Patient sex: F
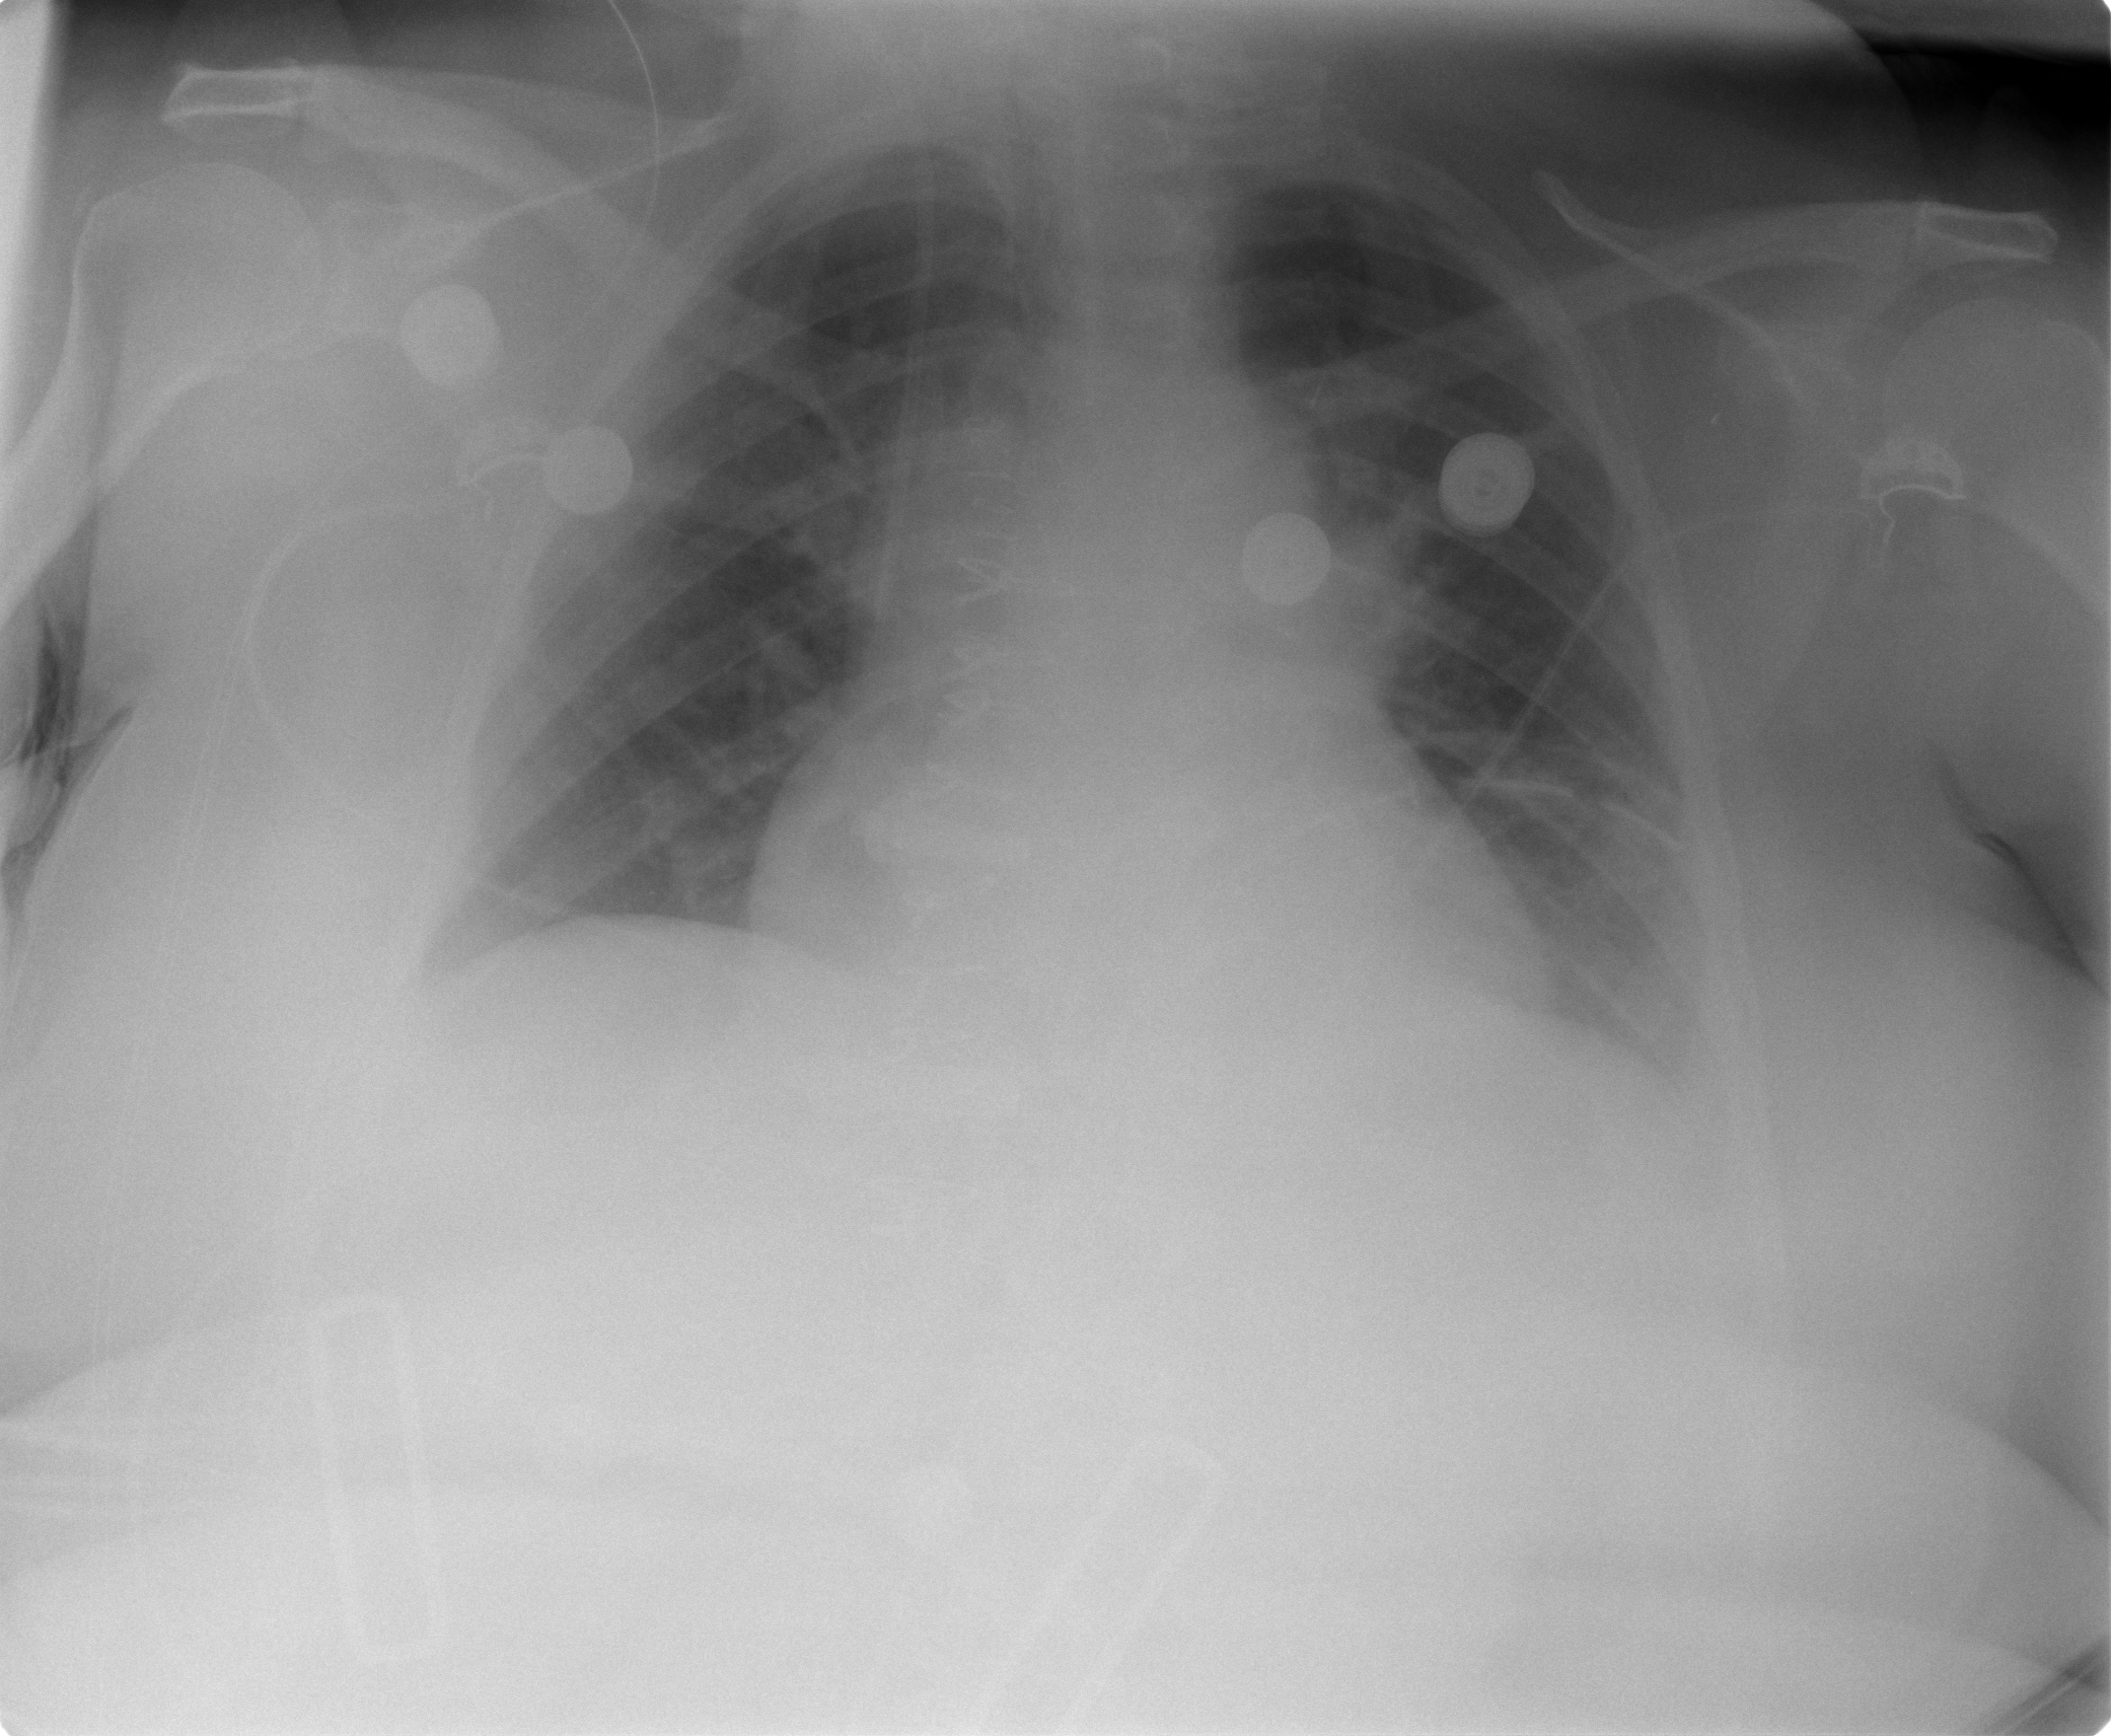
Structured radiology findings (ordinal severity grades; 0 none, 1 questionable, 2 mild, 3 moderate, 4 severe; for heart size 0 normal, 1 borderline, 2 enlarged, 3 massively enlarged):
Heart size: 0
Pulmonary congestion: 0
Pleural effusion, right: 1
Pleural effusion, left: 2
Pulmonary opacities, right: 2
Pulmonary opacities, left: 0
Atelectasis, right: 1
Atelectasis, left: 2